Question: I've been given the task to rewrite or convert a jar program into another language like C#.
The program is like a virtual time stamper for when workers check in and out. The writer of this program made an unfinished program leaving it more or less useless if it needs an update or changing of users, cause none of the people using it is able to rewrite or edit this code.
My problem is that I have very little to no knowledge or experience with Java programming.
My question is: Would it be easier to start from scratch or could someone with good knowledge in both Java and C# look at it and maybe point in the right direction.
MY efforts: well i tried Java Eclipse but that made me more confused than before, then i tryed a program called Java Decompiler, this is when i found out the writer is not even half done with this program, there are class files for user registration and Admin panels for editing so everything would be accessible through graphic user interface.
Heres a view of the interface (note that faces and names have been whiped due to privacy, also note that some words are in danish just ignore those. "Tids registrering" means: "time registration" and "ikke til stede" means that they are not there)

The goal is to make a program able to do:
1. Save check in/check out times and date for each user.
2. Instead of saving in a *.log it should be saved in a database.
3. Graphic interface for admin access to edit add/edit/remove users
If a Java/C# programmer wants to help we can talk about it in private about how, where and when to transfer files (again due to privacy)
If you find it too difficult or time consuming to convert i could use some help to rewrite from scratch so help from just C# programmers would also be appreciated.
---
If there is any grammatical and/or spelling errors in this post I'm sorry and apologist
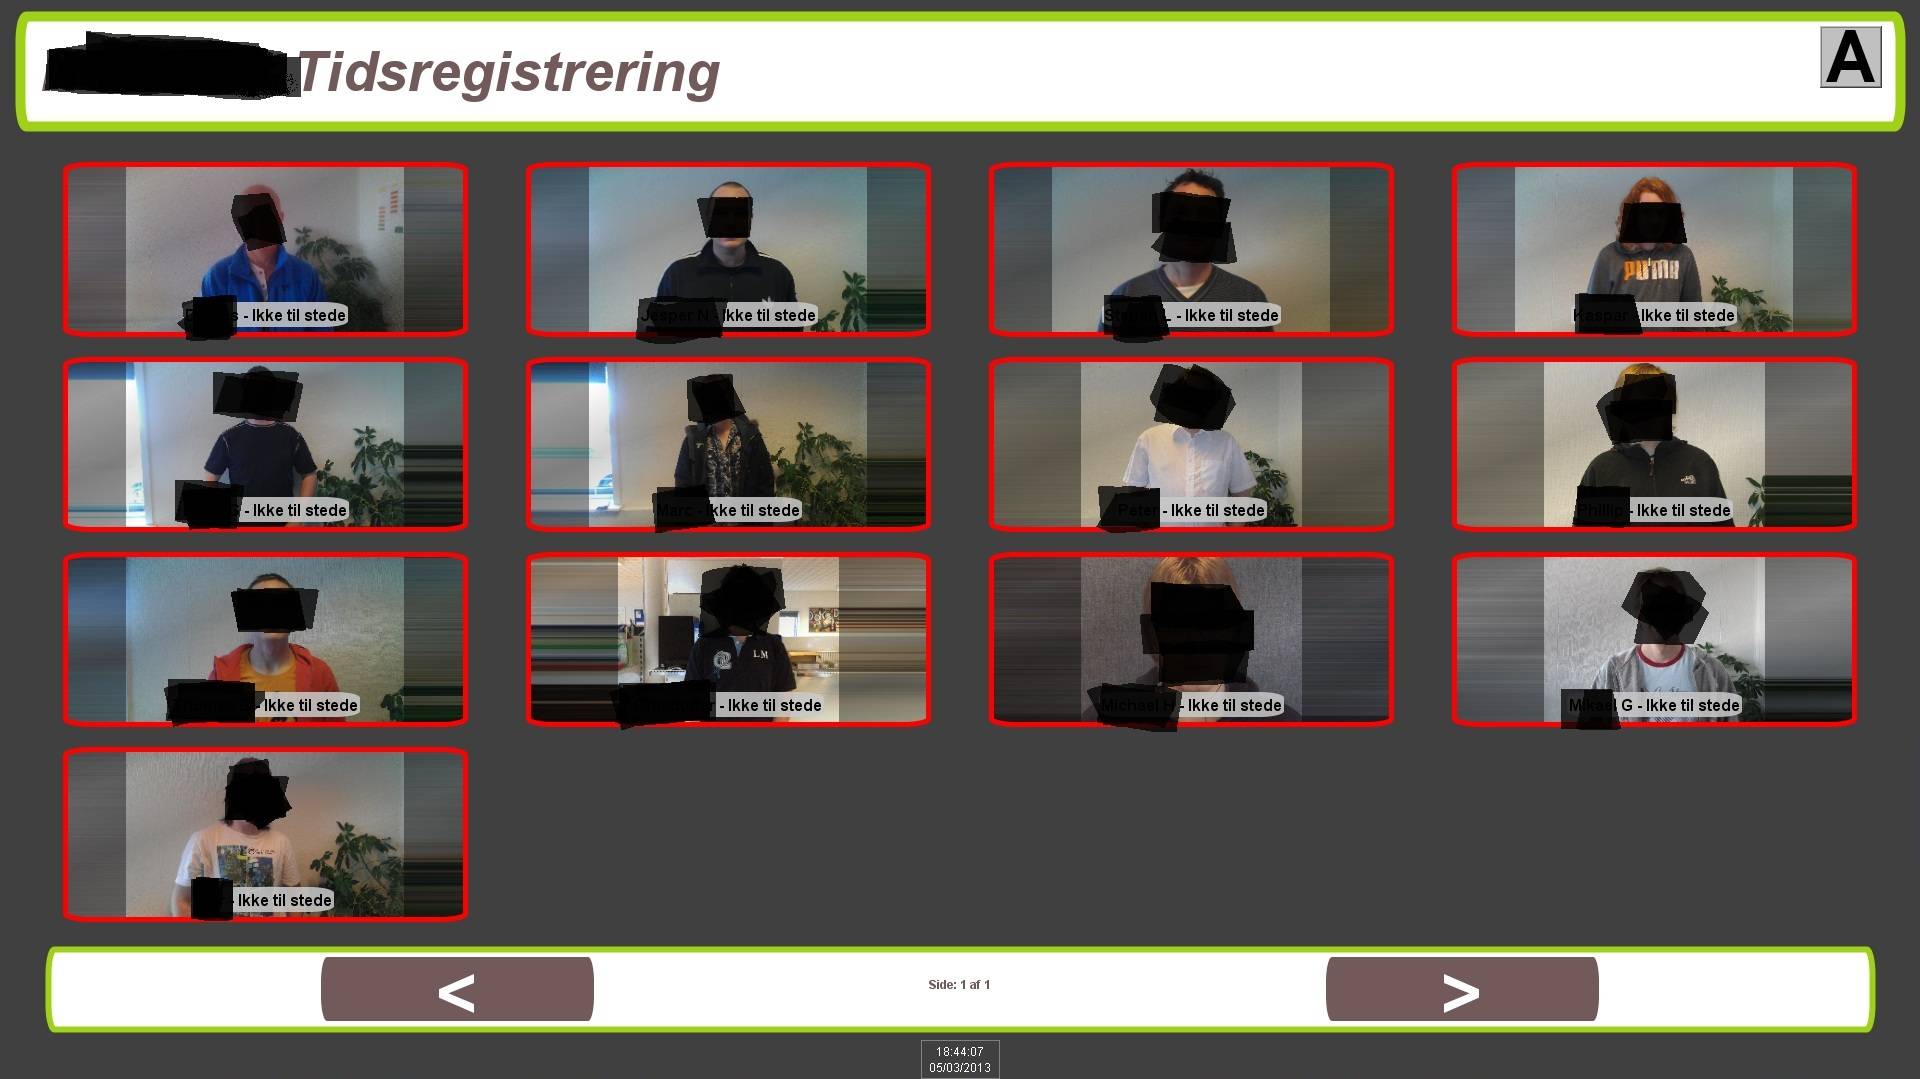
Answer: Most likely effort to port UI from Java (either source or byte code) to C# (or any other .Net language) will be comparable or significantly higher than rewrite as frameworks are different.
For non-UI code you may be able to do direct port of most of the code either by hand or with some automated tools as languages are close enough. If original code does not have unit tests/integration tests and not written in a style you are comfortable with than cost of rewrite may be lower.
Ultimately it is if the porting effort worth it or not.